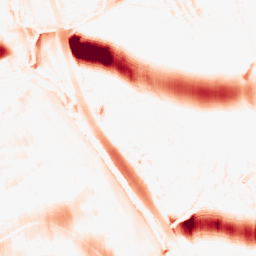
Category: morphological
Decomposition family: morphological_ellipse
Decomposition parameters: operation: opening
width: 50
height: 20
Upsampling method: cubic_mitchell
Upsampling parameters: scale: 4
Upsampling scale: 4